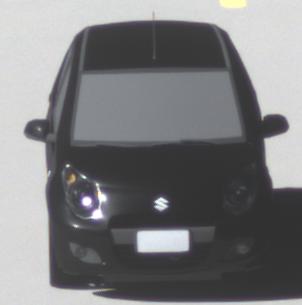
Make: Suzuki
Model: Alto 1.0
Detailed model: Alto (V)
Model produced from: 2011/02
Model produced until: 2011/03
Doors: 5
Color: black
Road condition: dry road
Daytime: morning or afternoon
Contrast: high contrast